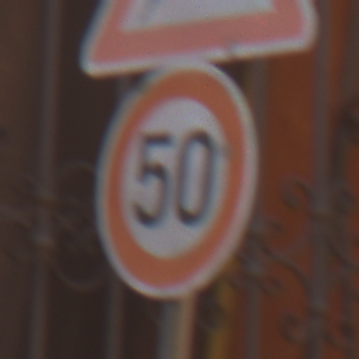
Verkehrszeichen: Geschwindigkeit50
Zusatzzeichen oben: WildwechselLinks
Umgebung: Outdoor, Urban
Tageszeit: MorningAfternoon
Wetter: Clear
Licht: Natural
Jahreszeit: NotSpecified
Kontrast: MediumContrast